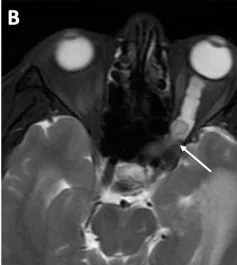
Preoperative . It is hyperintense on T2-weighted axial.
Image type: radiology (mri)